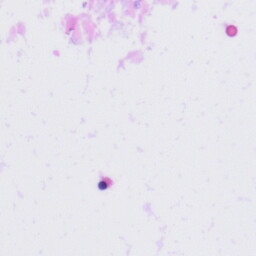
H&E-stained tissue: Tonsil